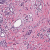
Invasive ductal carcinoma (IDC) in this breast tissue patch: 1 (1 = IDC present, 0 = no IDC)